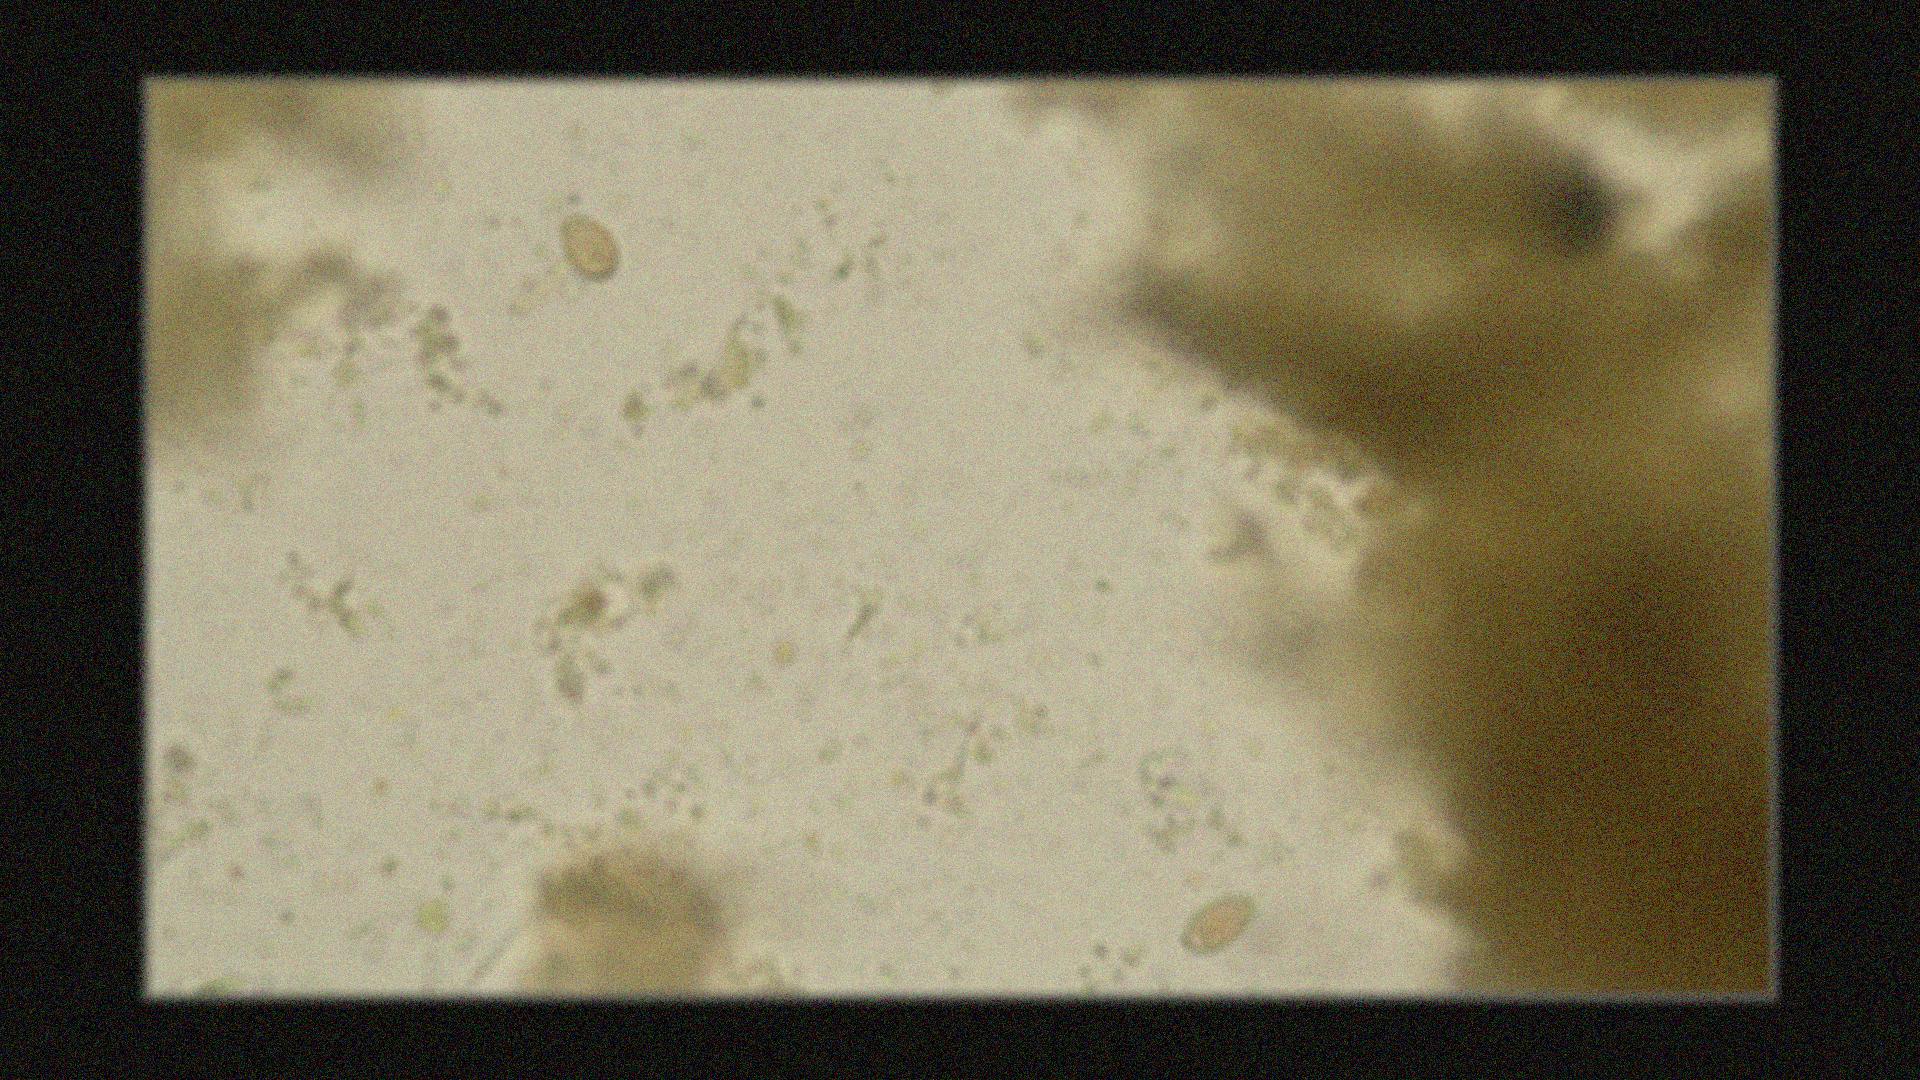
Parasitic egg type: Opisthorchis viverrine